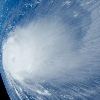
Label: cloud